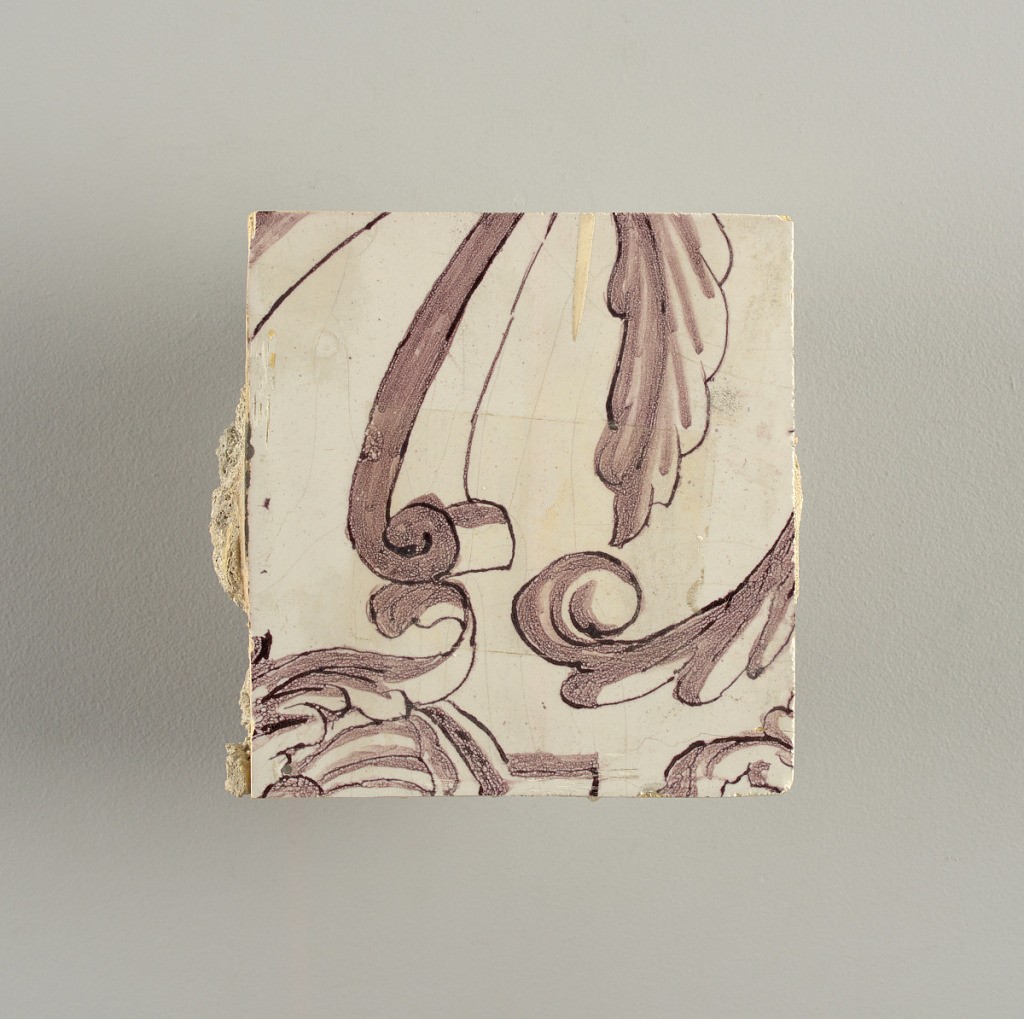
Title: Tile wall facing
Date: ca. 1725
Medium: Tin-glazed earthenware, underglaze
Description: Horizontal rectangle.  Thirty tiles wide and twenty-three tiles high with opening for fireplace eleven tiles wide and ten high.  Foliage arabesques disposed about three vertical axes from which are emphazised by urns at center and right, and at left by the figure of a standing woman carrying an infant on her arm and accompanied by two children.